Field crop: tomato
Growth stage: 2
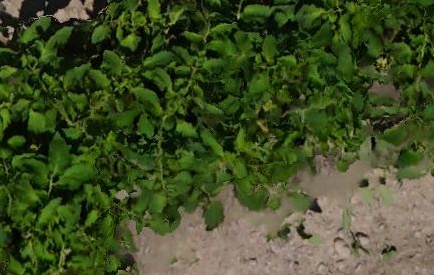
Species: tomato